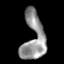
Tissue: skin
Cell type: Epithelial cells
Senescence score: 0.251
Nuclear area (px): 964
Mean DAPI intensity: 146.522